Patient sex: M
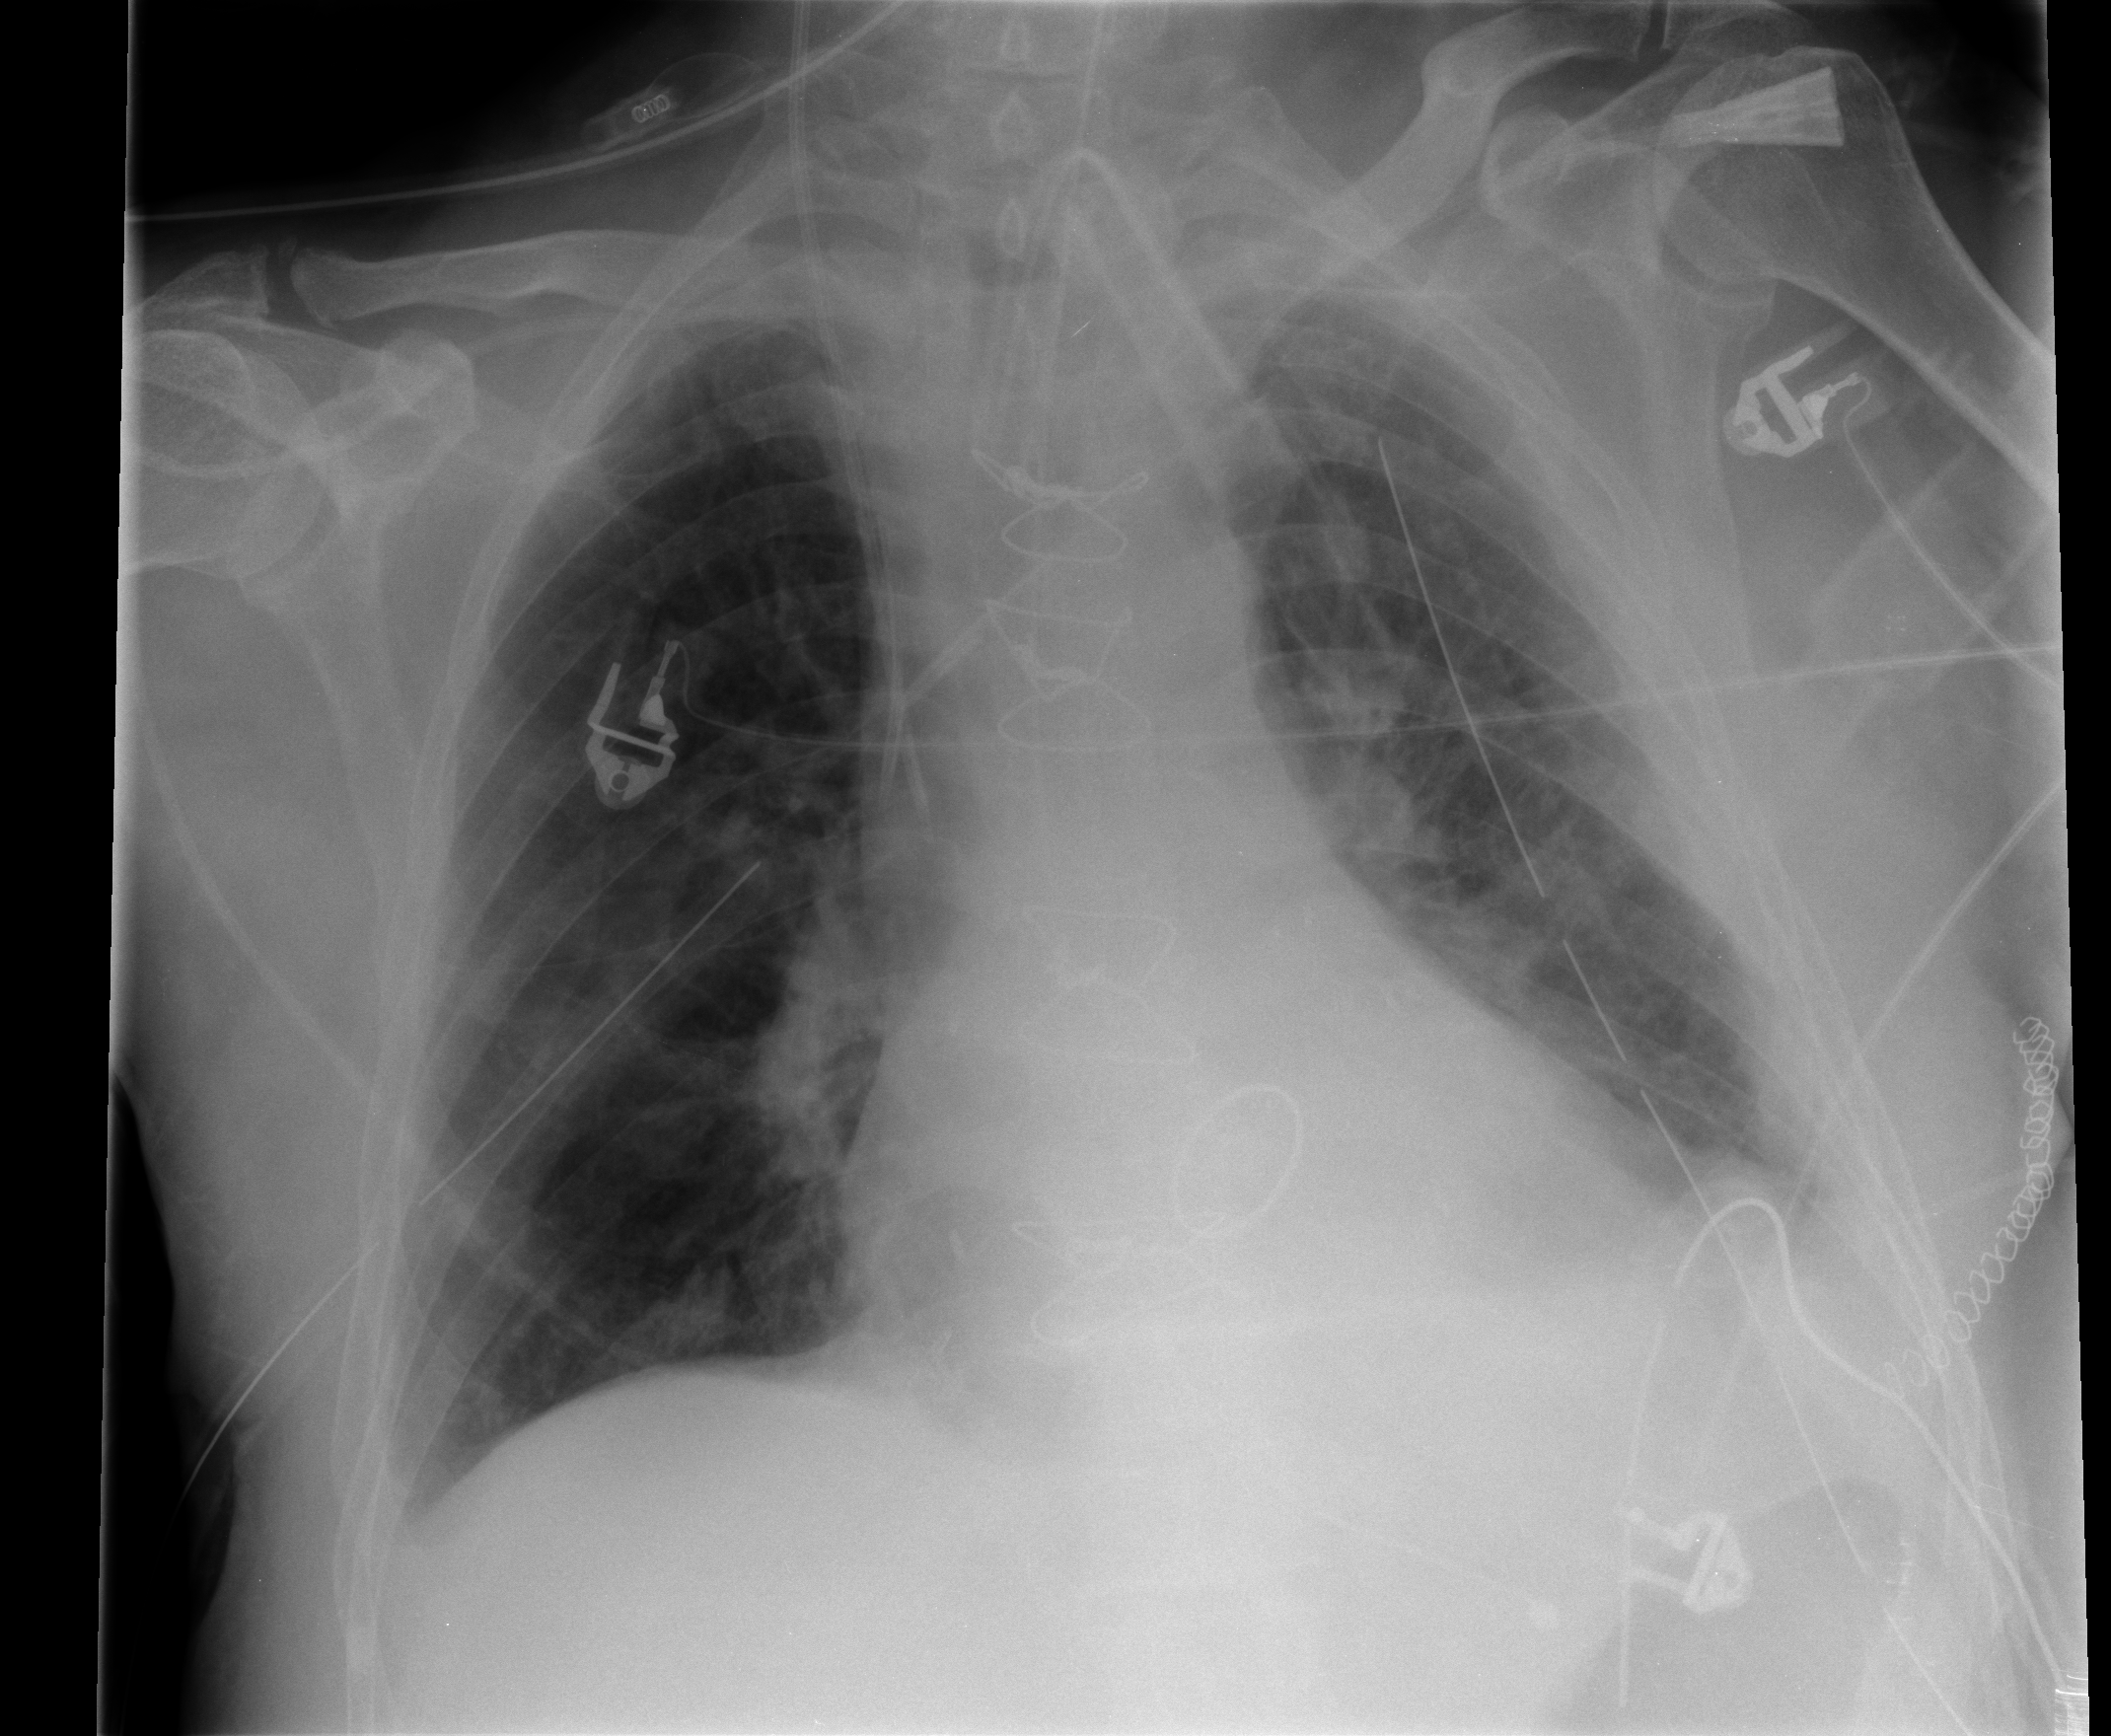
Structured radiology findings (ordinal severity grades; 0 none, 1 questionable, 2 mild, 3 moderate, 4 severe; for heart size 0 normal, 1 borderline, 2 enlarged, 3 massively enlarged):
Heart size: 2
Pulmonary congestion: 1
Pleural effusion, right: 0
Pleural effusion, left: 0
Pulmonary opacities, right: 0
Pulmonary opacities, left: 0
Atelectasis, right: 2
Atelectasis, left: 2